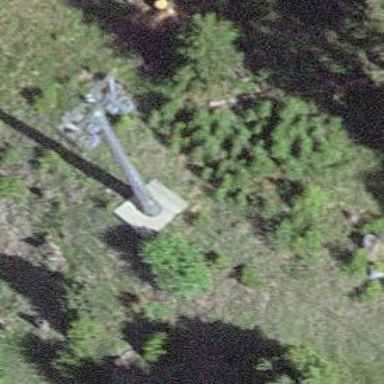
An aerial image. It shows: Pylon used for aerialway.